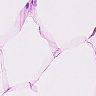
Metastatic tissue present: no